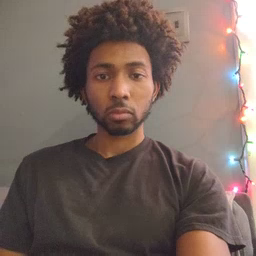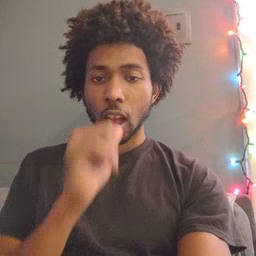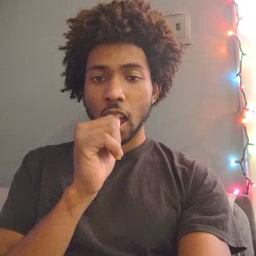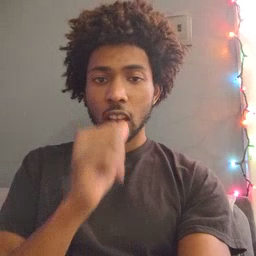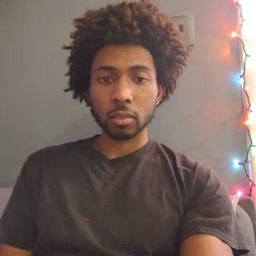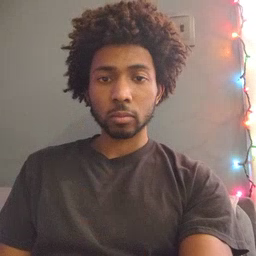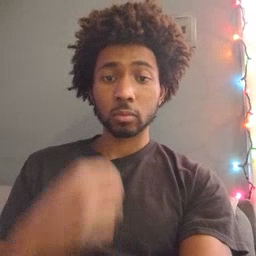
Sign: nuts